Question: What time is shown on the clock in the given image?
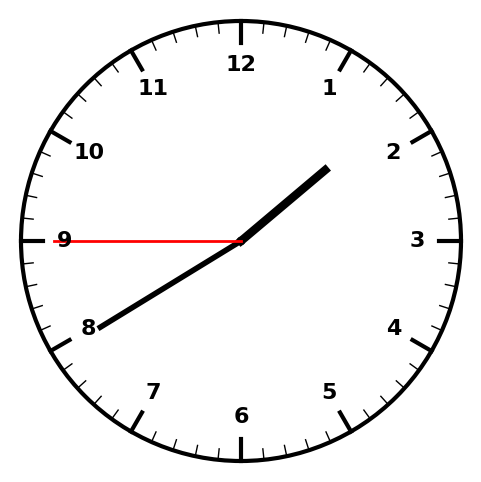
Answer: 01:39:45